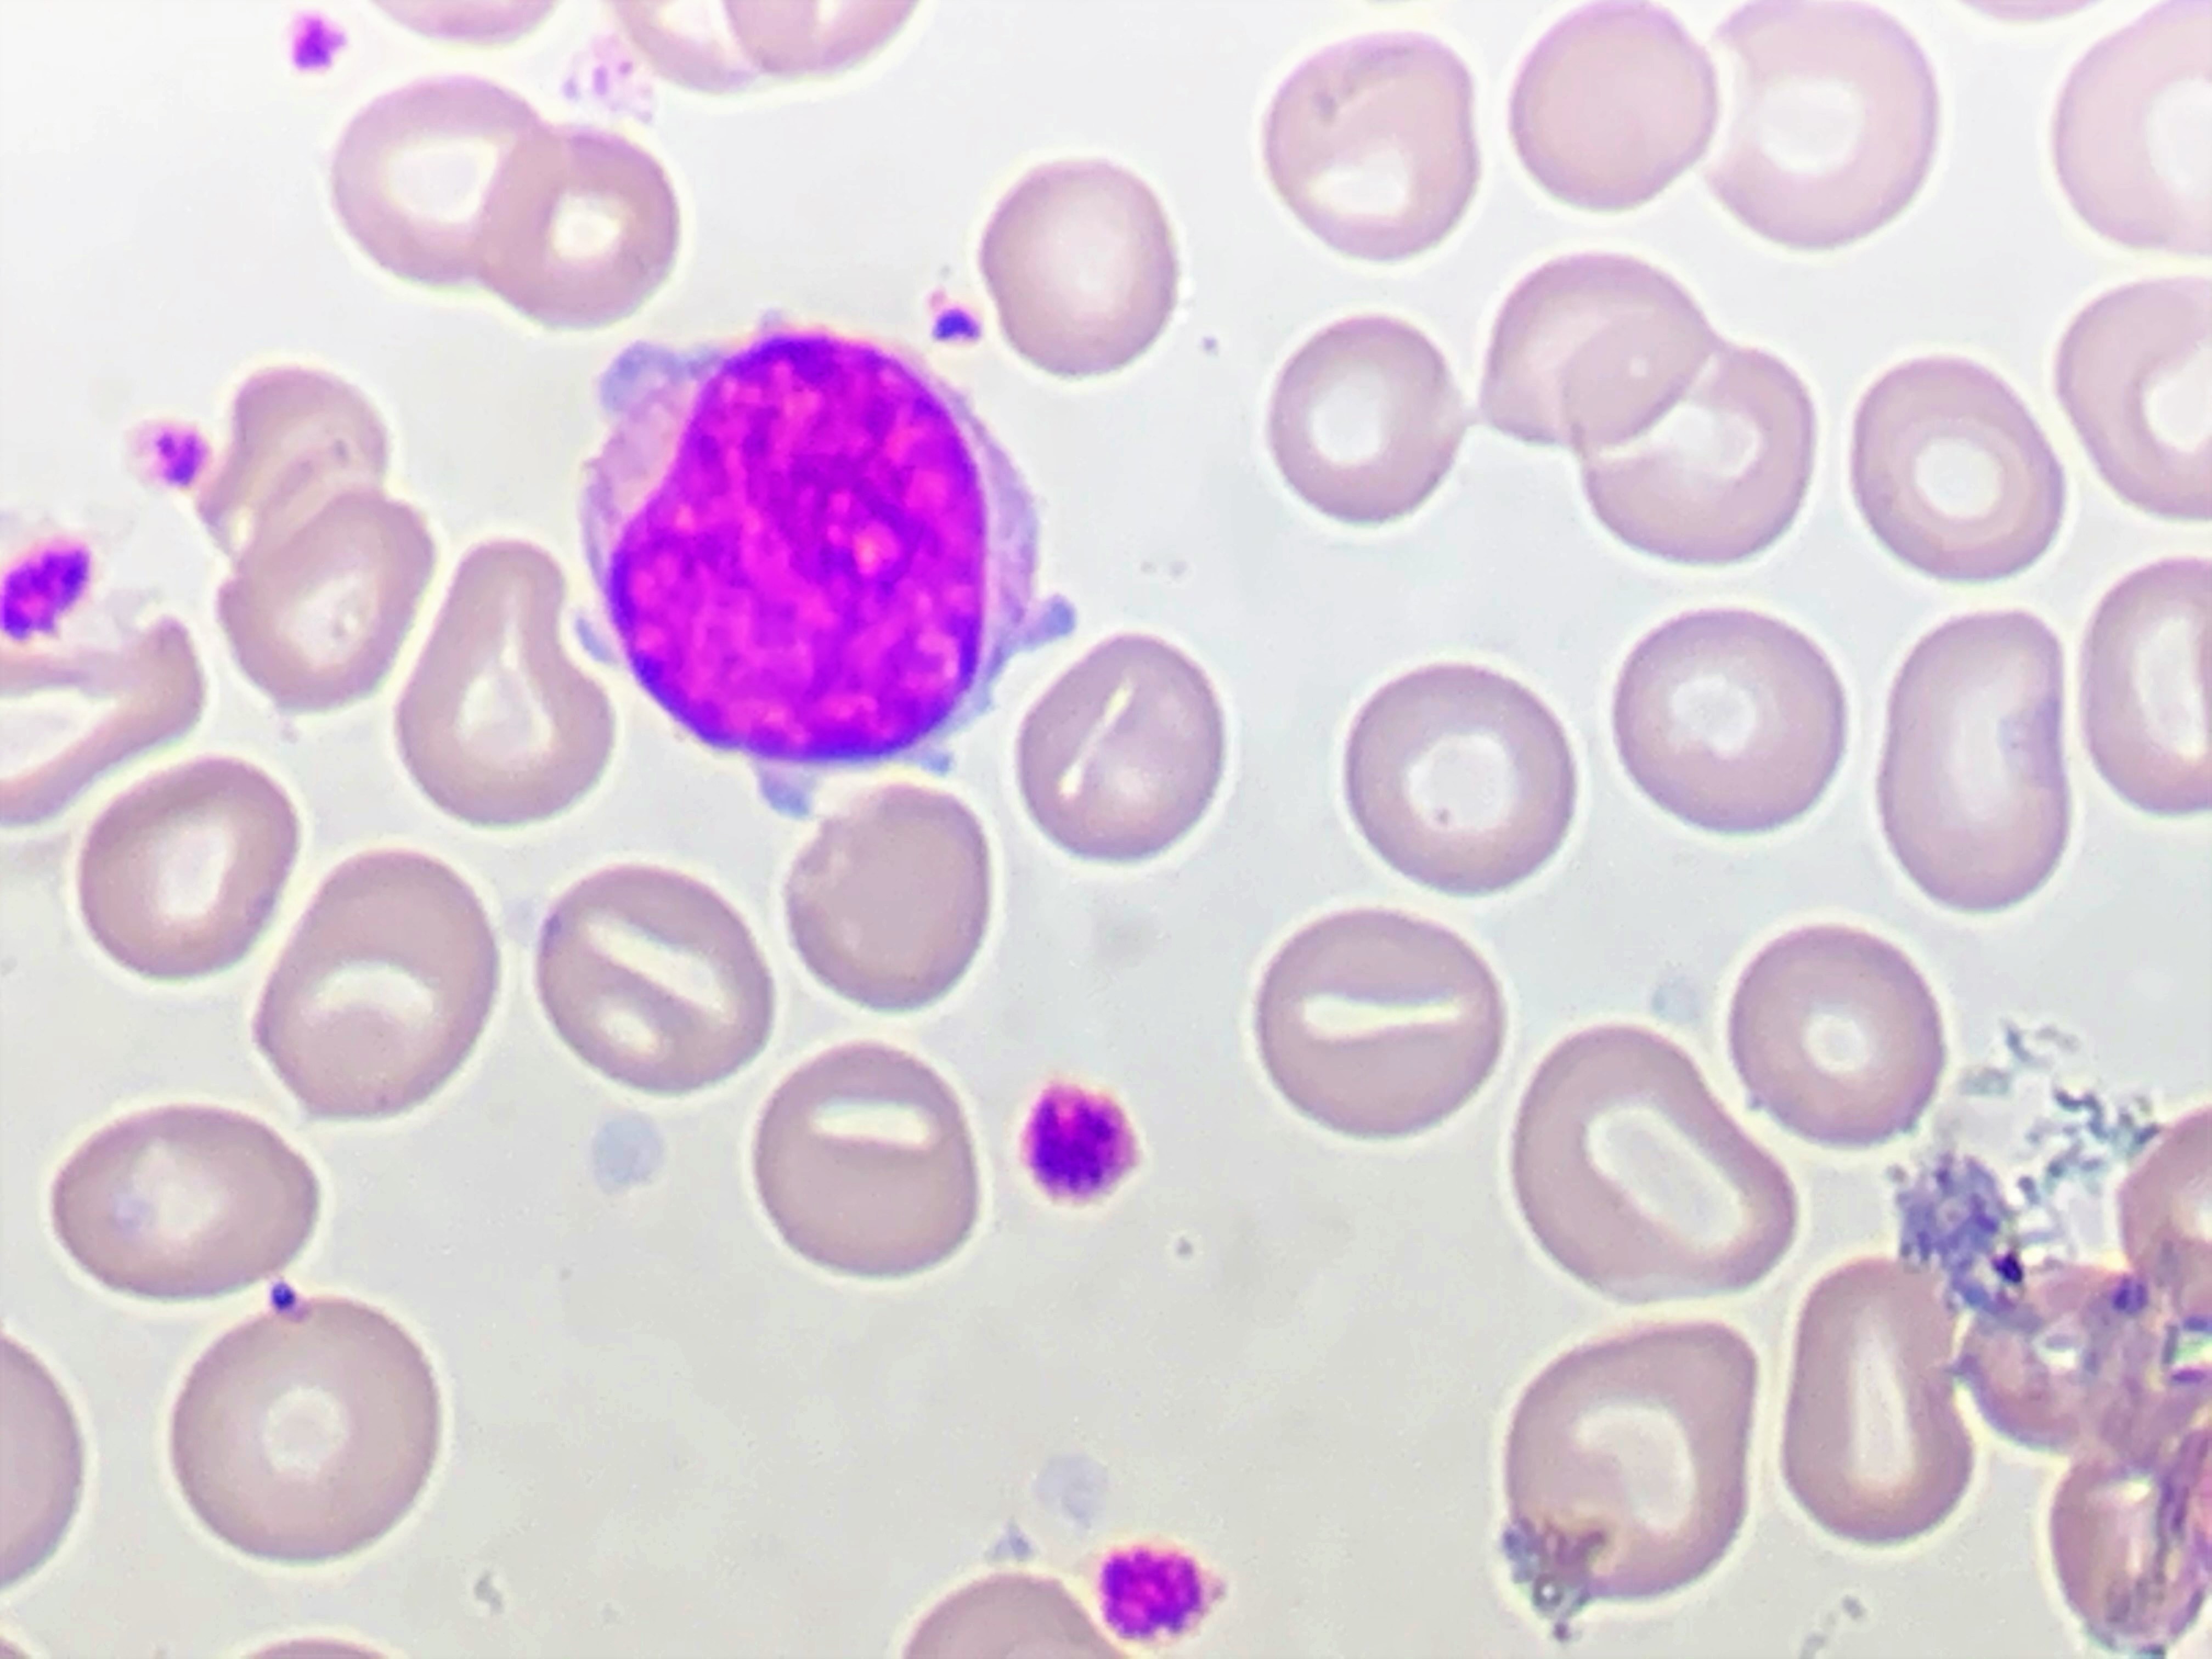
Cell type: BLAST CELLS